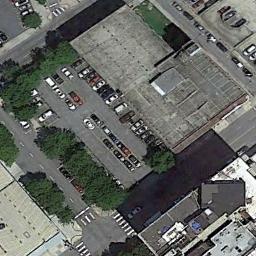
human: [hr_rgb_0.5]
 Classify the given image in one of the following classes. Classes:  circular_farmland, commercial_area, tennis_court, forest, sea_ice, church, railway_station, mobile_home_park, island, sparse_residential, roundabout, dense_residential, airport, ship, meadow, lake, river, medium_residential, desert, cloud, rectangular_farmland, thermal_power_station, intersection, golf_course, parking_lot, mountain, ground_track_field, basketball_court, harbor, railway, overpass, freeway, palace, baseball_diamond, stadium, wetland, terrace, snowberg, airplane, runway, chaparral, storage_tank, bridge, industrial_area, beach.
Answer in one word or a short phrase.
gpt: parking_lot